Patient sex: M
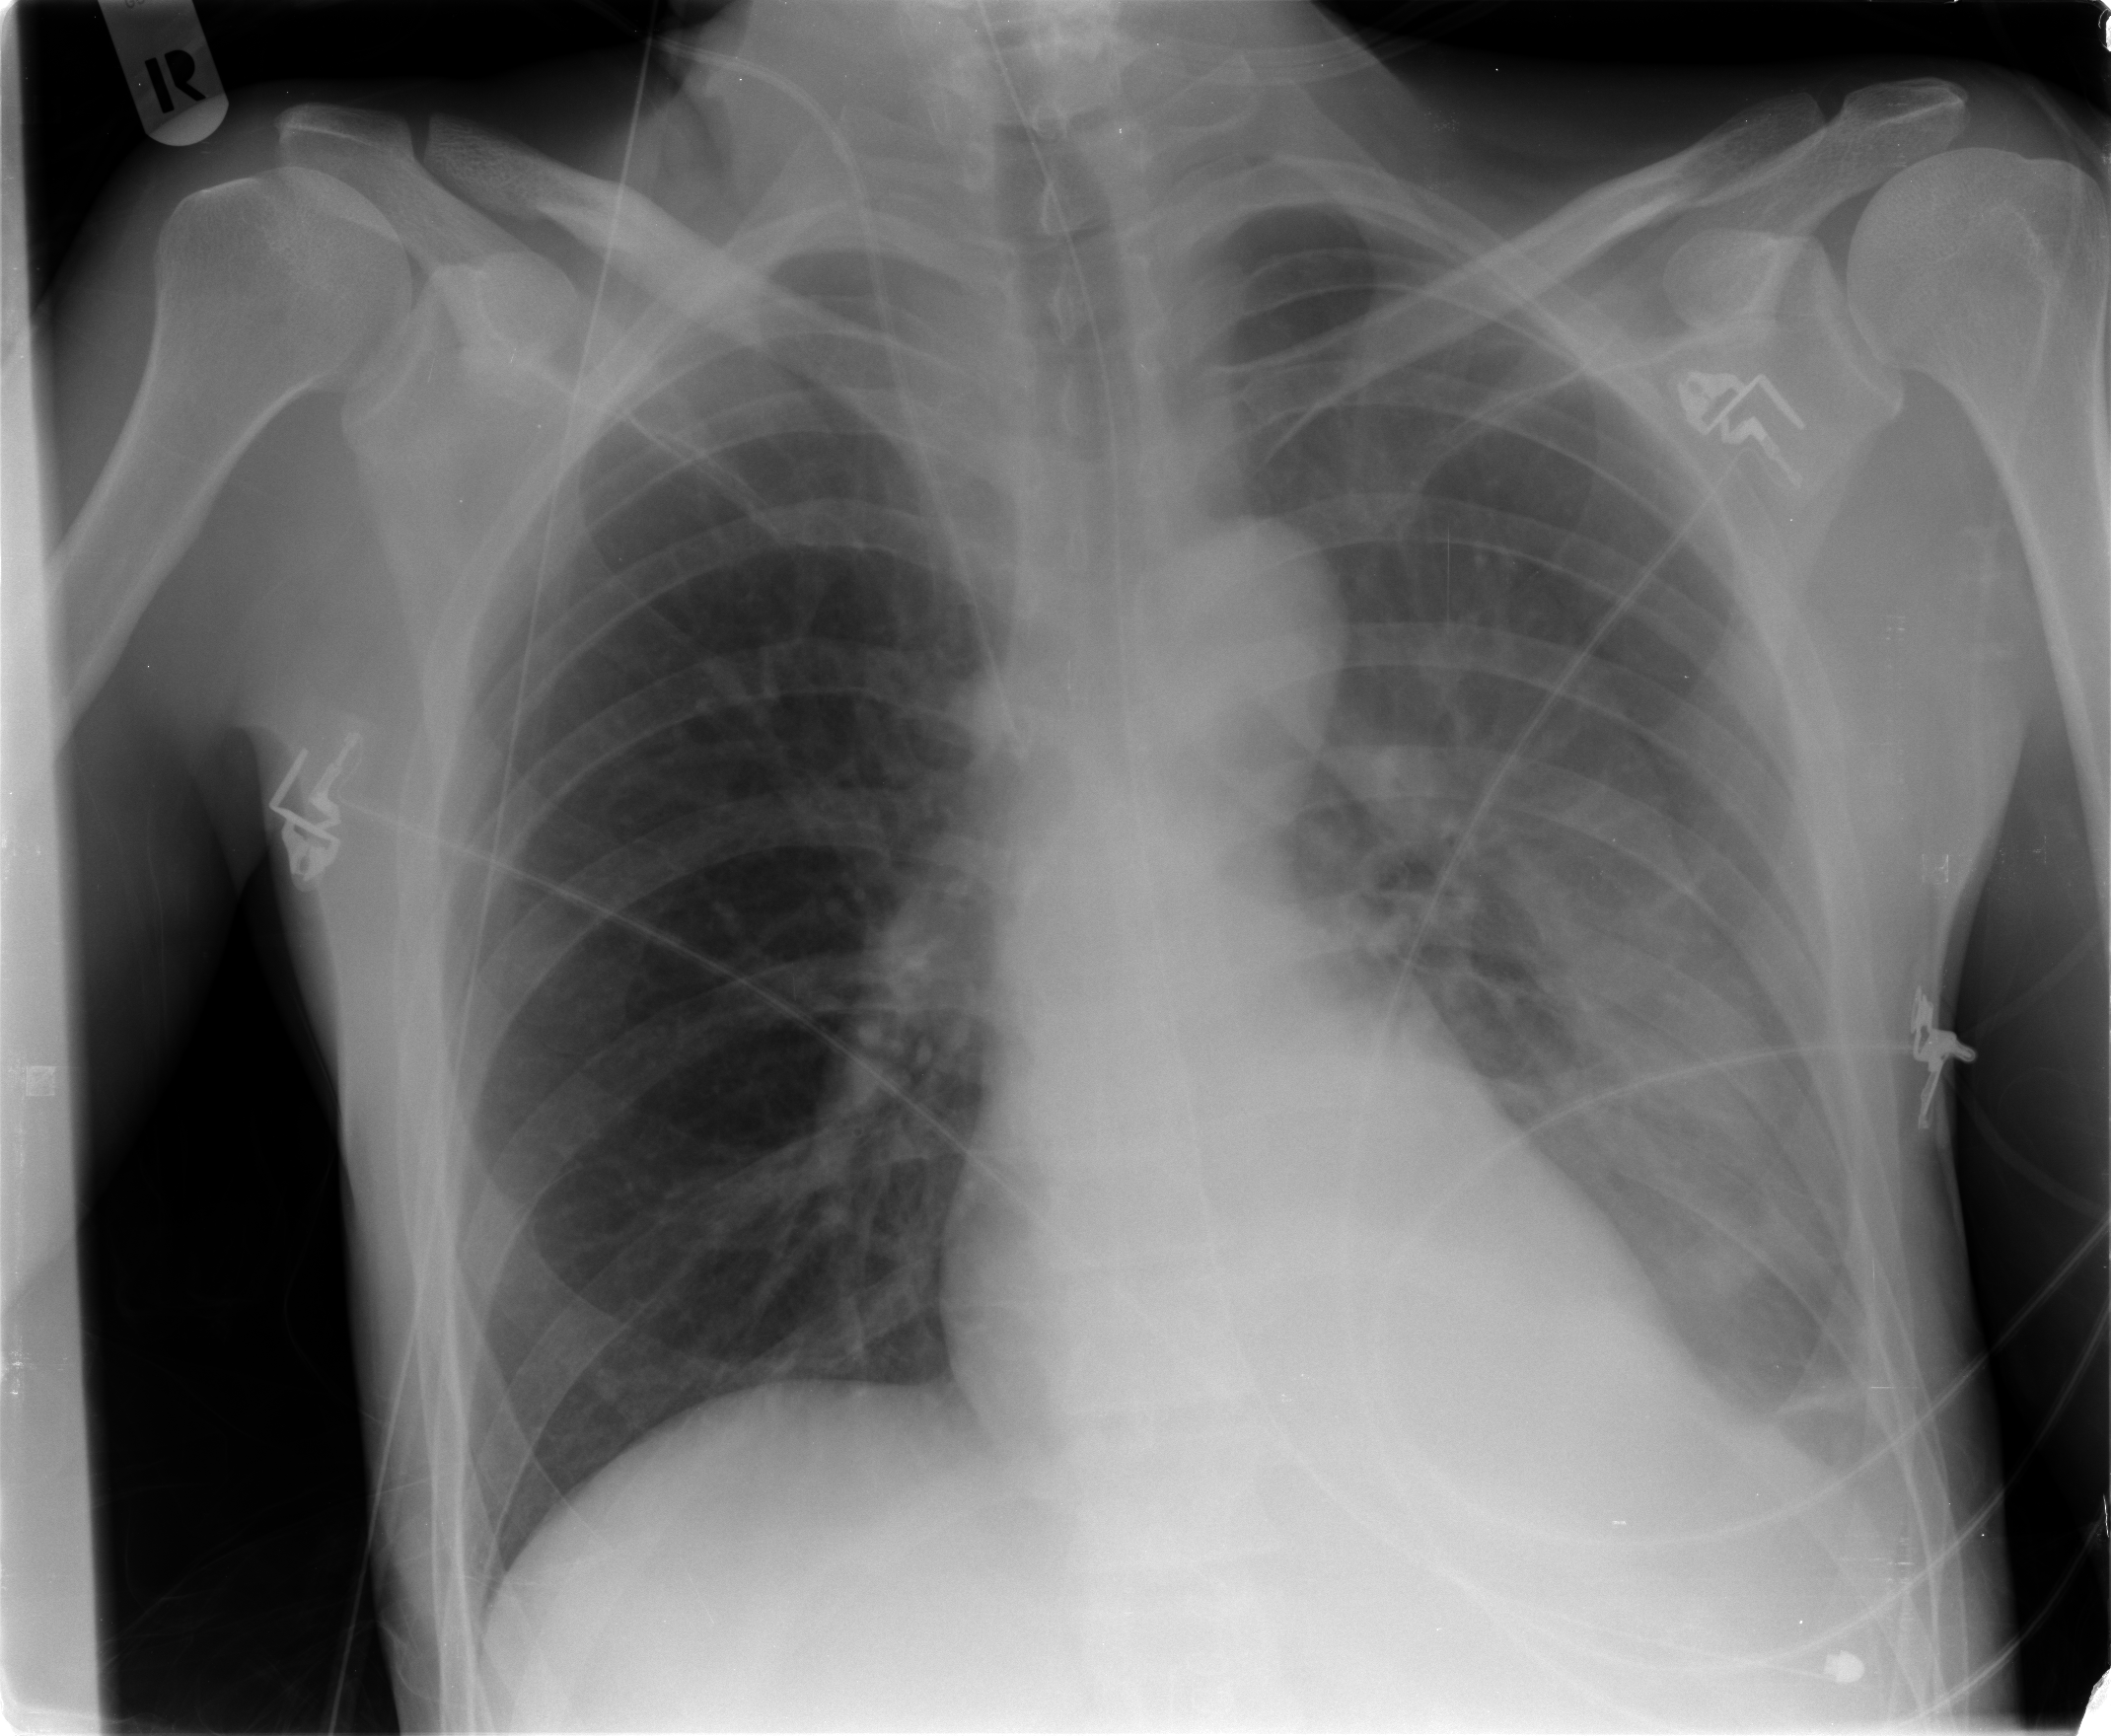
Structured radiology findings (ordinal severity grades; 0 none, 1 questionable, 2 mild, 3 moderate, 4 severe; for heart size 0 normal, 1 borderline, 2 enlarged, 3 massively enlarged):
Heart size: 0
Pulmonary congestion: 0
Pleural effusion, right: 0
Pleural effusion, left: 2
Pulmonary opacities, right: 0
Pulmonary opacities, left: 0
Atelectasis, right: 0
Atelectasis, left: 2